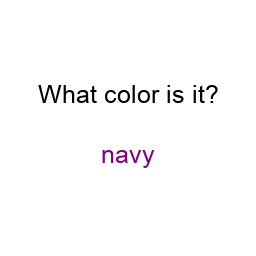
Color: purple
Color name shown: navy
Background color: white
Question text color: black